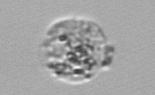
Label: Amoeba